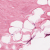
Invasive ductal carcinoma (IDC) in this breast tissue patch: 0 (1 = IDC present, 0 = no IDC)